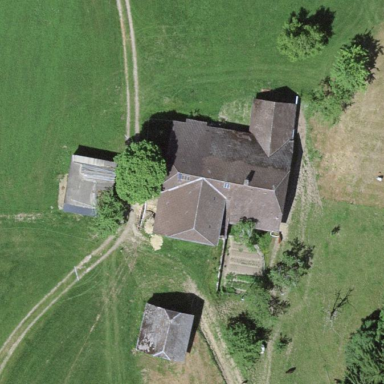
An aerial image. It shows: Farm building.